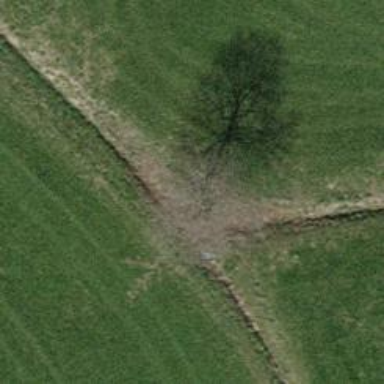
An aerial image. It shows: Ditch in the surroundings.